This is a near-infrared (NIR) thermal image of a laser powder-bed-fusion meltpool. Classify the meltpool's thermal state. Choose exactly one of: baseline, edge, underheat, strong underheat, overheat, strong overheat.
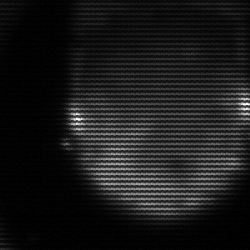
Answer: edge